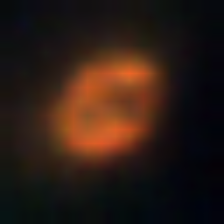
Taxon: Heterocapsa
Group: Dinoflagellates